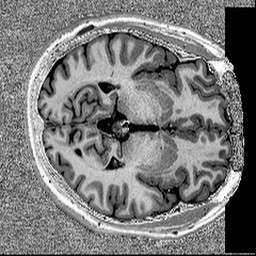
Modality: MP2RAGE
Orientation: axial
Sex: male